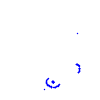
Particle: kaon